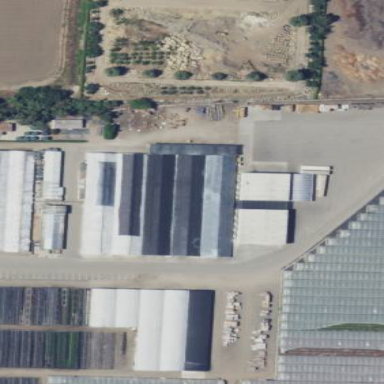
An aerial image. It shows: Greenhouse.